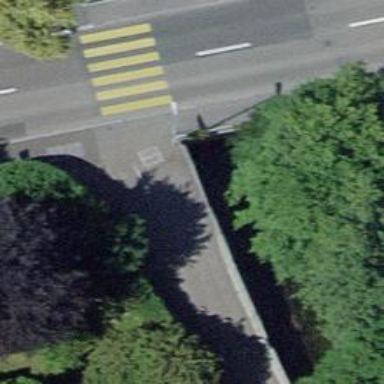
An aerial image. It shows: Sidewalk on bridge.